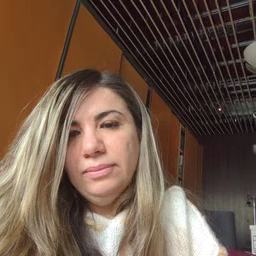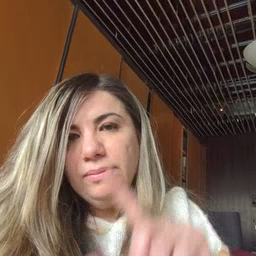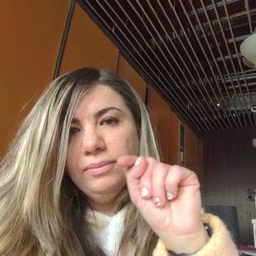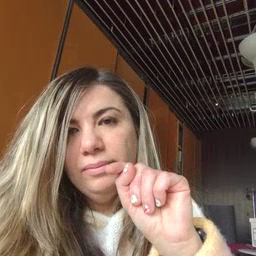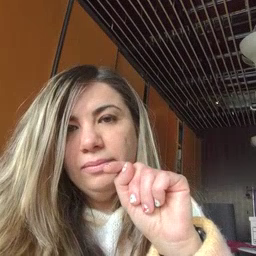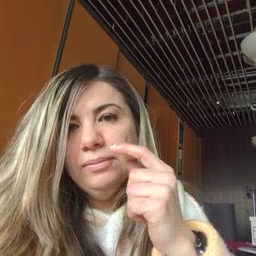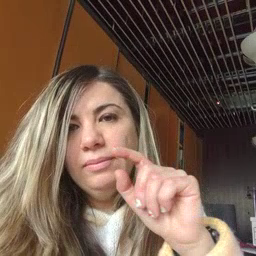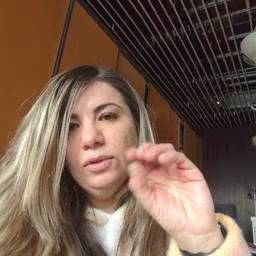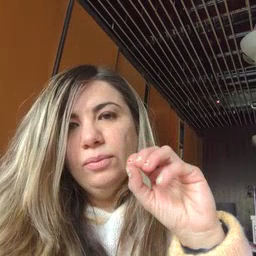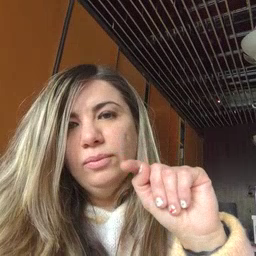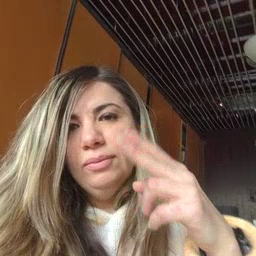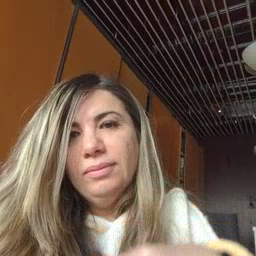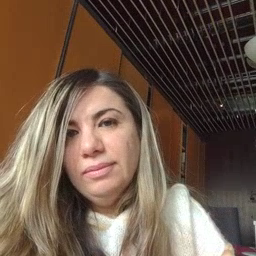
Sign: tooth